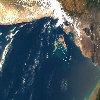
Label: water